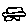
Label: car